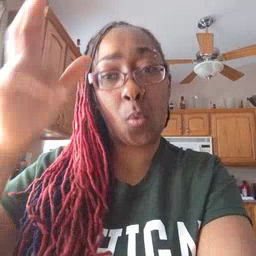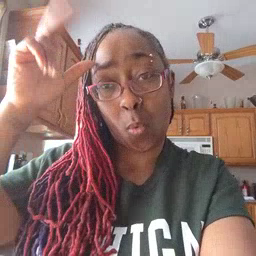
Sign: horse